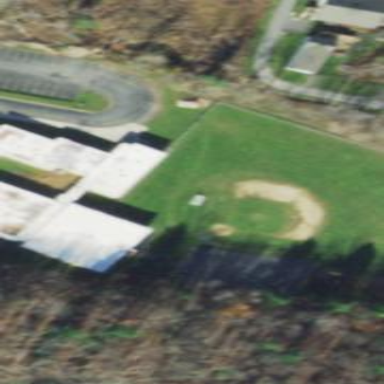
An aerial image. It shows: Baseball pitch for leisure and sports activities.